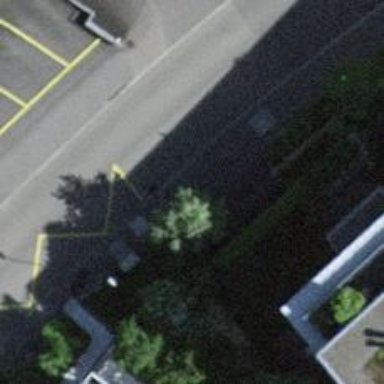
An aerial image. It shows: Platform for public transport. The platform is located by the road.